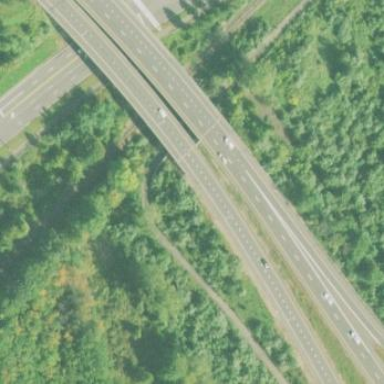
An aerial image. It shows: Bridge with beam structure.